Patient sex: M
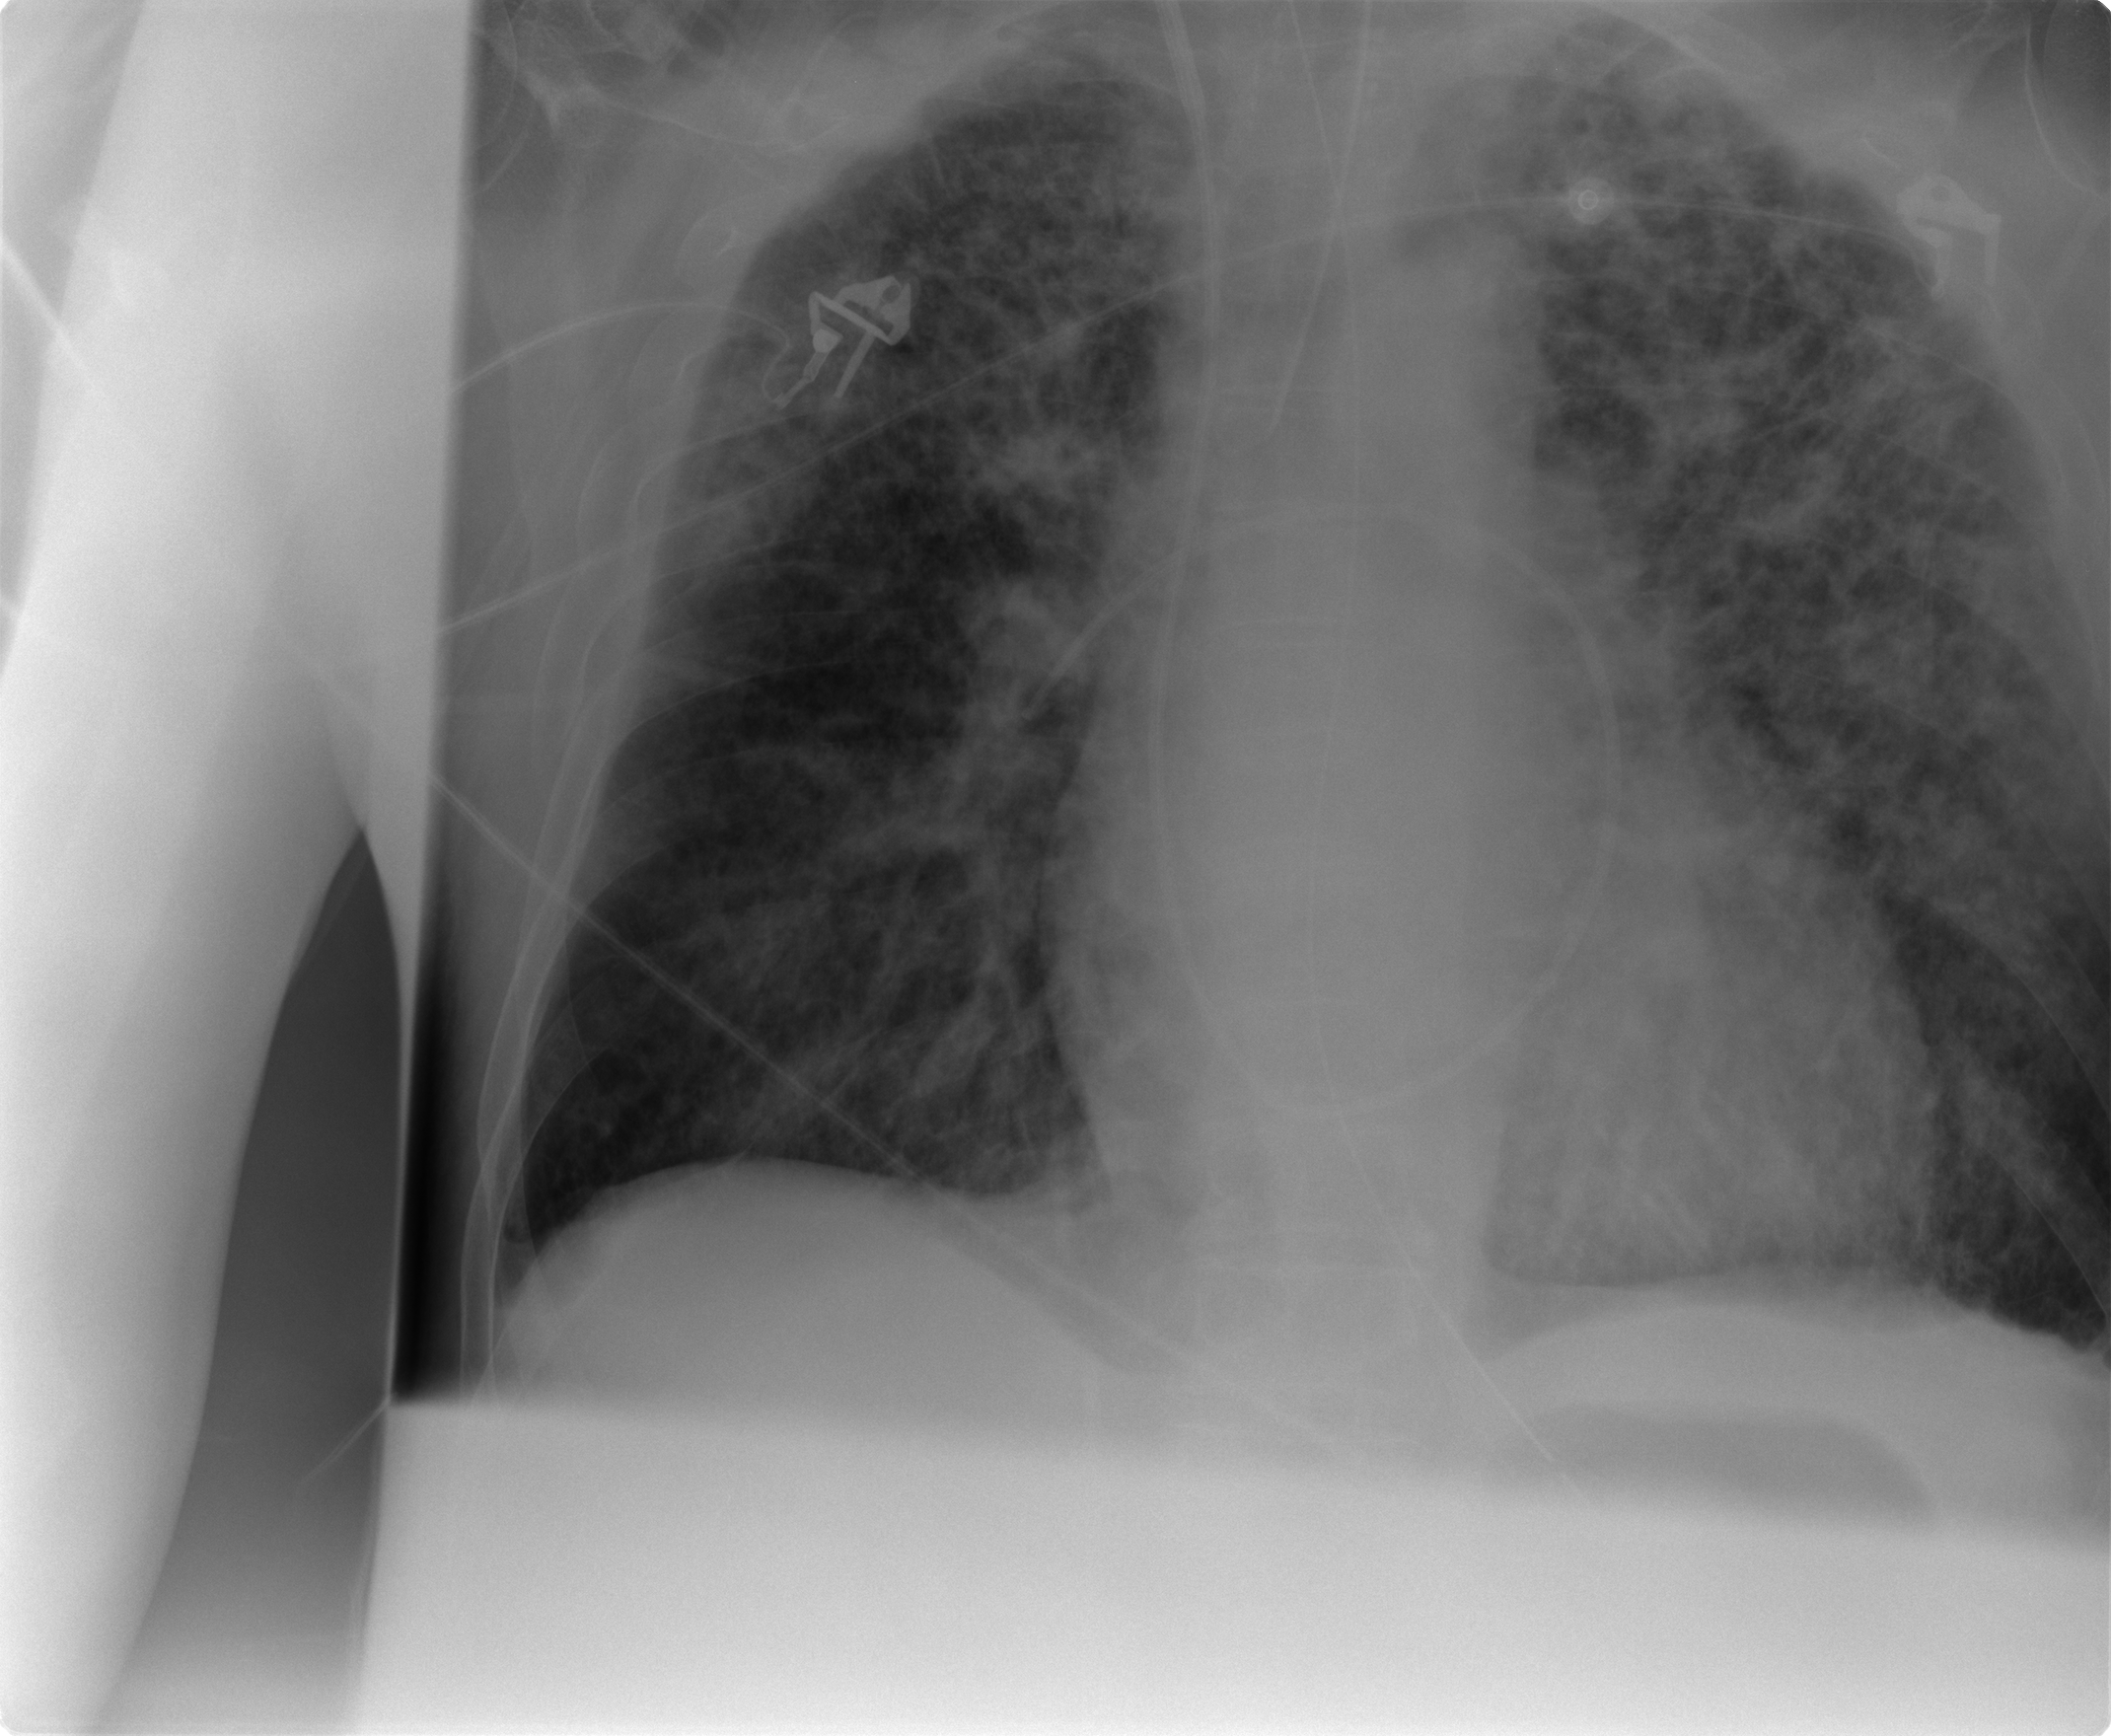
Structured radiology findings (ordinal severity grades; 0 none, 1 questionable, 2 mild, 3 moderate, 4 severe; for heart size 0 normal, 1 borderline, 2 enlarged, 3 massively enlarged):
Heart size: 2
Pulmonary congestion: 0
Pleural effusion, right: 0
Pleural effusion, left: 0
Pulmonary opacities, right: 3
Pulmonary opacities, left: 4
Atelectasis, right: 0
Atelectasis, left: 0